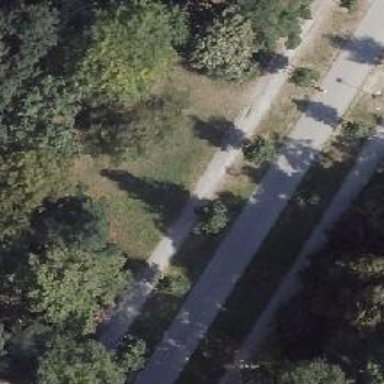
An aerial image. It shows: Avenue of trees.